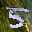
Label: 5